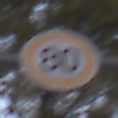
Verkehrszeichen: Geschwindigkeit80
Umgebung: Outdoor, Urban
Tageszeit: MorningAfternoon
Wetter: Overcast
Licht: Natural
Jahreszeit: NotSpecified
Kontrast: LowContrast